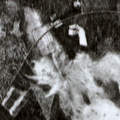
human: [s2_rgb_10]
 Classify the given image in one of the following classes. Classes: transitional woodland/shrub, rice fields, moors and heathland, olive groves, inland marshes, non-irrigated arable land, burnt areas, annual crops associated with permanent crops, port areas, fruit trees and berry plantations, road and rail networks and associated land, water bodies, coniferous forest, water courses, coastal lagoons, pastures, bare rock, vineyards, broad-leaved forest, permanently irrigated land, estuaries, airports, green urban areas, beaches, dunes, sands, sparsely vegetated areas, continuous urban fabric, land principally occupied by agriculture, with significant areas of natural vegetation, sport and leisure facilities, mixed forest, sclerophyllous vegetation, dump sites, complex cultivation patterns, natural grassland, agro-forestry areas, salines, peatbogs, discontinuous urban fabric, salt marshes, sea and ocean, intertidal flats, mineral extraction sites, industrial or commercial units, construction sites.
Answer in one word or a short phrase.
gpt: coniferous forest, transitional woodland/shrub